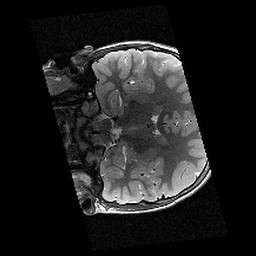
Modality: T2w
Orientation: coronal
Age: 10
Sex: female
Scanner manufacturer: siemens
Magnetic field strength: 3 T
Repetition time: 9.23 s
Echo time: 0.067 s